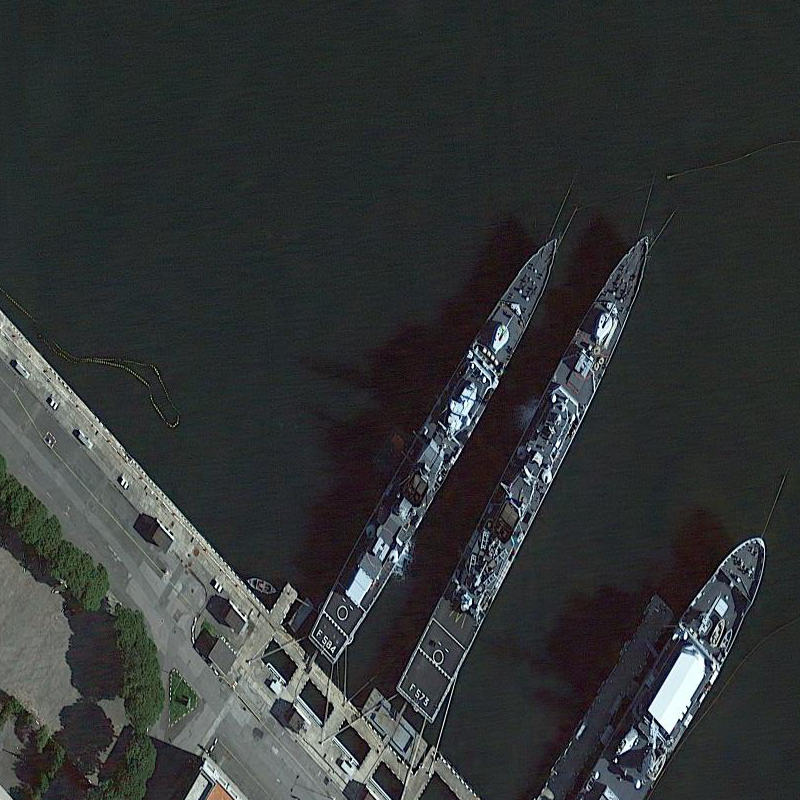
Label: cruiser